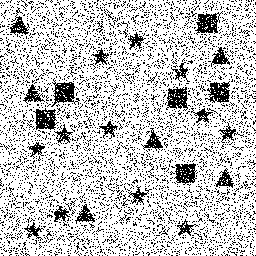
Squares: 6
Triangles: 6
Stars: 12
Total shapes: 24